Question: I would like to know how to access to a html twig form field value through javascript in Symfony2. The explanation is as below:
This is the screen shot of the form that I have:

This is the form code:
'''
<html>
<head>
<title> Wkayet </title>
<link rel="shortcut icon" href="{{asset('bundles/ikprojhome/images/icon-WKAYET.png')}}">
<link rel="stylesheet" type="text/css" href="{{asset('bundles/ikprojhome/css2/css.css')}}"/>
<script src='{{asset('bundles/ikprojhome/lib/jquery.min.js')}}'></script>
<script>
function f1(){
if(form_widget(form.start)>form_widget(form.end)){
alert("no");
}
}
</script>
</head>
<body>
<center>
<div id="container">
<div id="header">
</div>
<div id="content">
<table width="100%" height="100%" align="center">
<tr>
<td>
{% for x in groupe%}
<form id="EventForm" action='{{path('ikproj_groupe_homepaeventsAdd',{id:x['id']})}}' method="POST" {{ form_enctype(form) }} onsubmit="f1();">
<!--<form id="EventForm" action='{{path('ikproj_groupe_homepaeventsAdd',{id:x['id']})}}' method="POST" {{ form_enctype(form) }} >-->
{% endfor %}
{{ form_errors(form) }}
<table align="center">
<tr>
<td class="separation"><label for="groupname">Titre</label></td>
<td>
<!--<input id="titre" name="titre" required="required" type="text" size="50"/> -->
<div>
{{ form_errors(form.title) }}
{{ form_widget(form.title) }}
</div>
</td>
</tr>
<tr>
<td class="separation"><label for="debut">Debut</label></td>
<td><!--<select id="debut" name="debut" class="select"></select>-->
<div>
{{ form_errors(form.start ) }}
{{ form_widget(form.start ) }}
</div>
</td>
</tr>
<tr>
<td class="separation"><label for="fin">Fin</label></td>
<td><!--<select id="fin" name="fin" class="select"></select>-->
<div>
{{ form_errors(form.end ) }}
{{ form_widget(form.end ) }}
</div>
</td>
</tr>
<tr>
<td class="separation"><label for="lieu">Lieu</label></td>
<td>
<div>
{{ form_errors(form.location) }}
{{ form_widget(form.location) }}
</div>
</td>
</tr>
<tr>
<td id="description" valign="top" class="separation"><label for="description">Description</label></td>
<td><textarea id="ikproj_groupebundle_eventsgroupe_description" name="ikproj_groupebundle_eventsgroupe[description]" rows="5" cols="40"></textarea>
</td>
</tr>
<tr>
<td colspan="2" align="center" id="button" valign="bottom"><input class="button" type="submit" value=""/></td>
</tr>
</table>
{{form_widget(form._token)}}
</form>
</td>
</tr>
</table>
</div>
</div>
</center>
</body>
</html>
'''
And this is the form class code:
'''
public function buildForm(FormBuilderInterface $builder, array $options)
{
$builder
->add('title','text')
->add('start','datetime',array(
'input' => 'datetime',
'format' => 'dd/MM/yyyy H:i',
'minutes' => array(
0,
30
)
))
->add('end','datetime',array(
'input' => 'datetime',
'format' => 'dd/MM/yyyy H:i',
'minutes' => array(
0,
30
)
))
->add('location','text')
->add('description','text')
;
}
'''
Actually, what I would like to do is to compare the values of the two datetime fields "start" and "end". Therefore I need to access to the value of each of that fields. By the way, please focus on this part of JavaScript code (which is at the top of the html form code):
'''
<script>
function f1(){
if(form_widget(form.start)>form_widget(form.end)){
alert("no");
}
}
</script>
'''
So, my question is: what will be the correct code to do that?
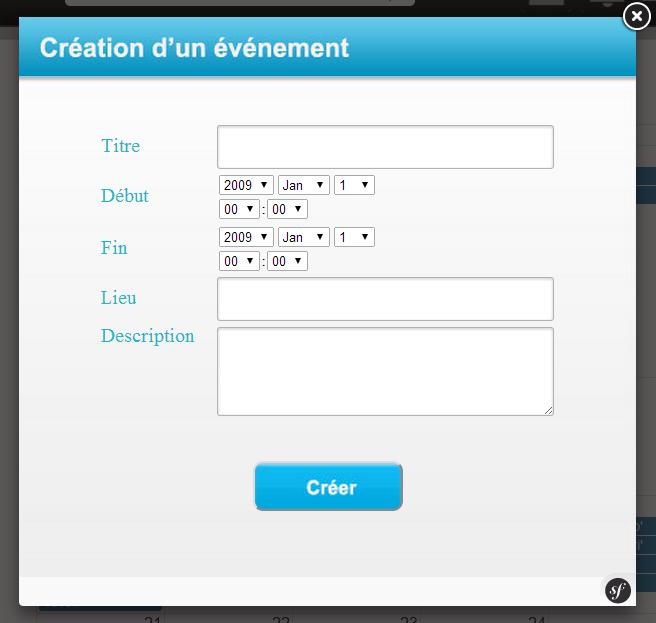
Answer: Why you don't access directly to properties of the HTML generated elements at Javascript? Like for example ID or class or name or something else.
Anyway if you'll like to access any that comes from controller to Twig view you can do it as follow:
'''
<script>
alert('{{ myvar }}');
</script>
'''
Notice you are tying to access 'form_widget' and that returns the complete HTML element, for example:
'''
<input type="text" name="form[title]" id="form[title]" />
'''
and not the value of that input, take care of that.
Following your comments and your needs try this code instead:
'''
<script>
$(document).ready(function(){
// I've to do it in this way since your button
// has none class or id to use in jQuery selector
// you should take care of that too
$('input [type=submit]).on('click', function() {
alert($('#ikproj_groupebundle_eventsgroupe_start').val());
})
});
</script>
'''
A few things more:
- - 'datetime'